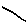
Label: line